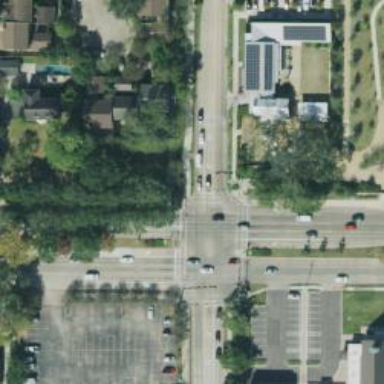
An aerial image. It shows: Crossing road.